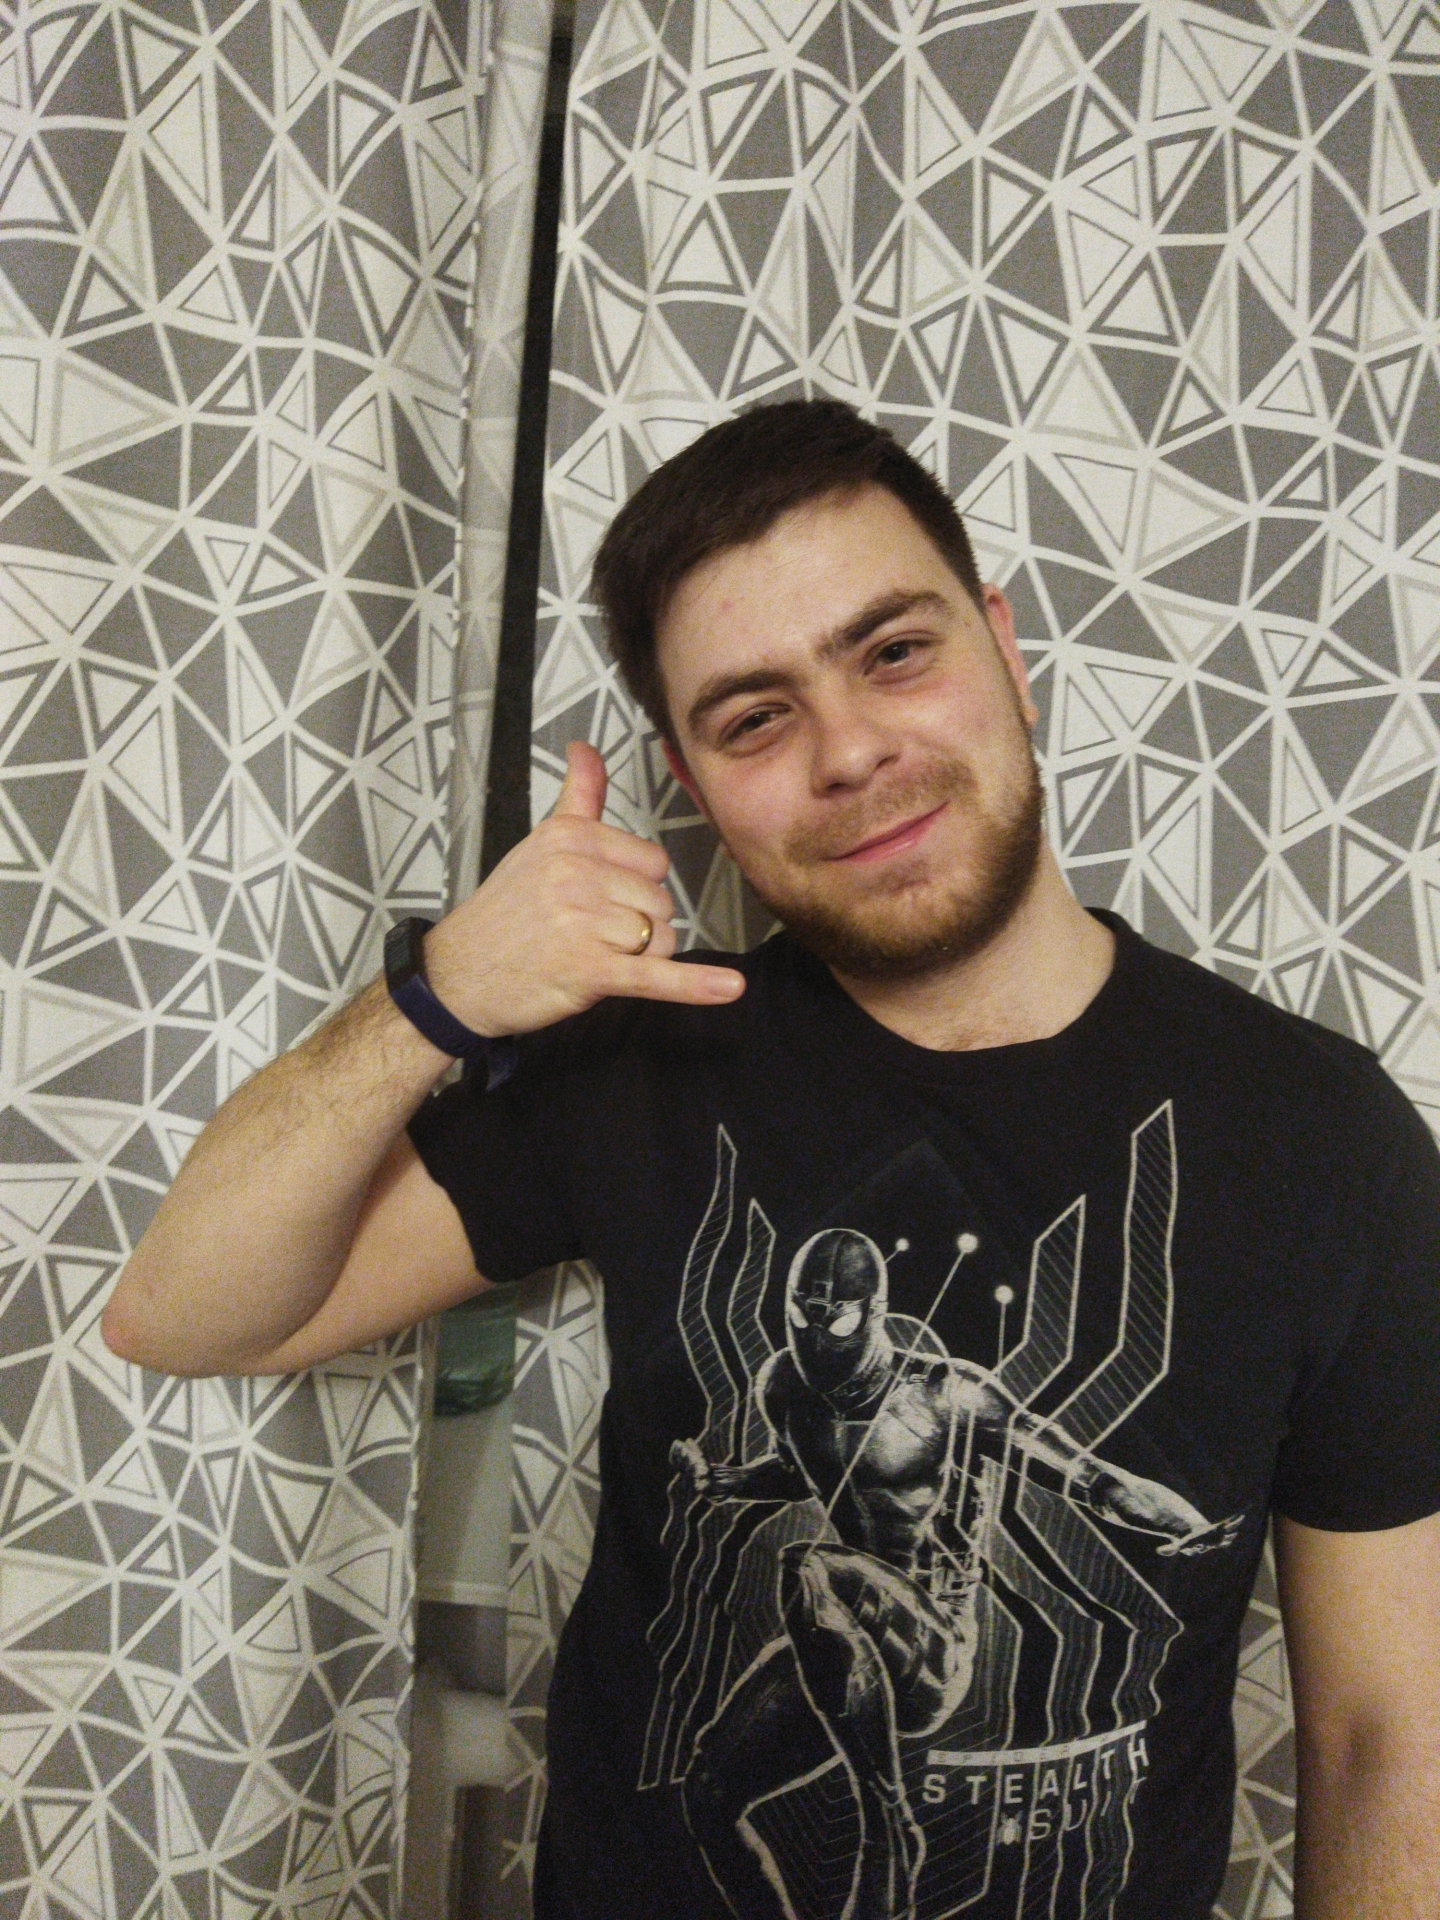
Label: clear